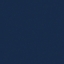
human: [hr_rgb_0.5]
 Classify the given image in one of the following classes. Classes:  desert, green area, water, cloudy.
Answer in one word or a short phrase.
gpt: water